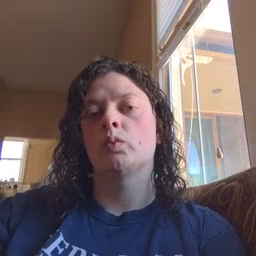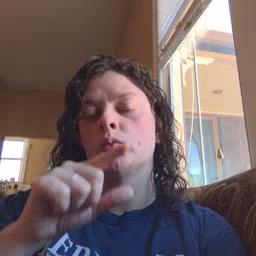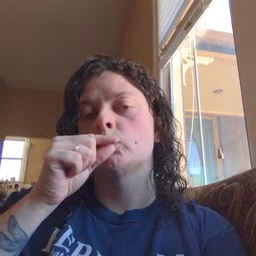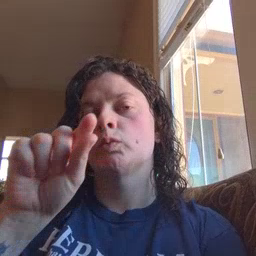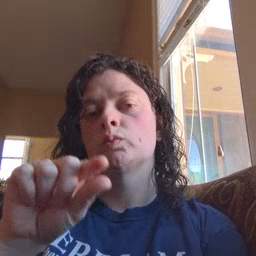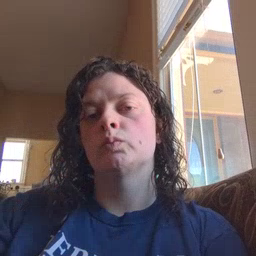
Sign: goose